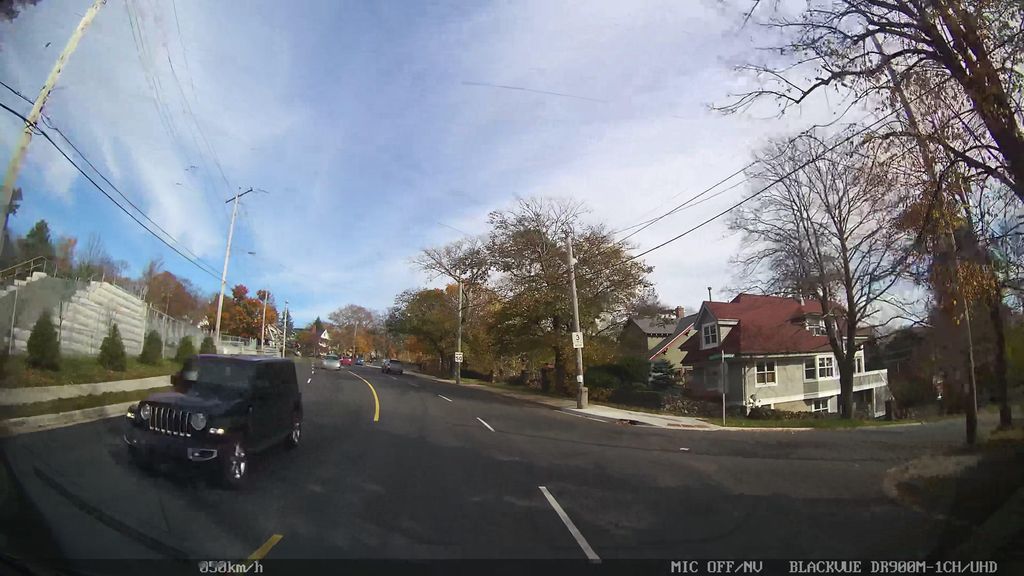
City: halifax